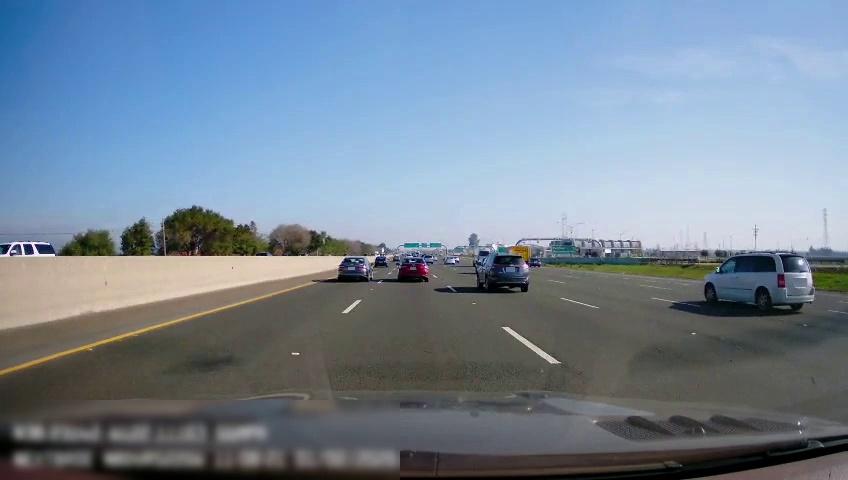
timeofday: Day
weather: Sunny
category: Drivable Space
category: Drivable Space
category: Vehicles | SUV
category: Vehicles | Truck
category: Vehicles | Van
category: Vehicles | Car
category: Vehicles | SUV
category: Vehicles | Van
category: Vehicles | Car
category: Vehicles | Car
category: Vehicles | Car
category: Vehicles | Car
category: Vehicles | SUV
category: Vehicles | Car
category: Lanes | Alternate Lane
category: Lanes | Current Lane
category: Lanes | Current Lane
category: Lanes | Alternate Lane
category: Lanes | Alternate Lane
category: Lanes | Alternate Lane
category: Lanes | Alternate Lane
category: Lanes | Alternate Lane
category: Traffic | Signs
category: Traffic | Signs
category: Traffic | Signs